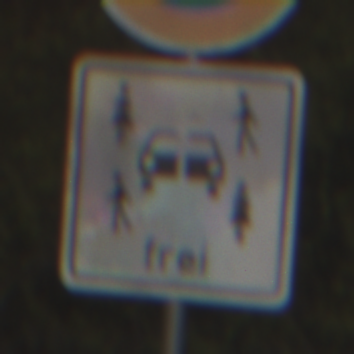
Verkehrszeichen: CarsharingfahrzeugeFrei
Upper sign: EingeschraenktesHalteverbot
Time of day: MorningAfternoon
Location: Outdoor (RoadRail)
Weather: PartlyCloudy
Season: NotSpecified
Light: Natural